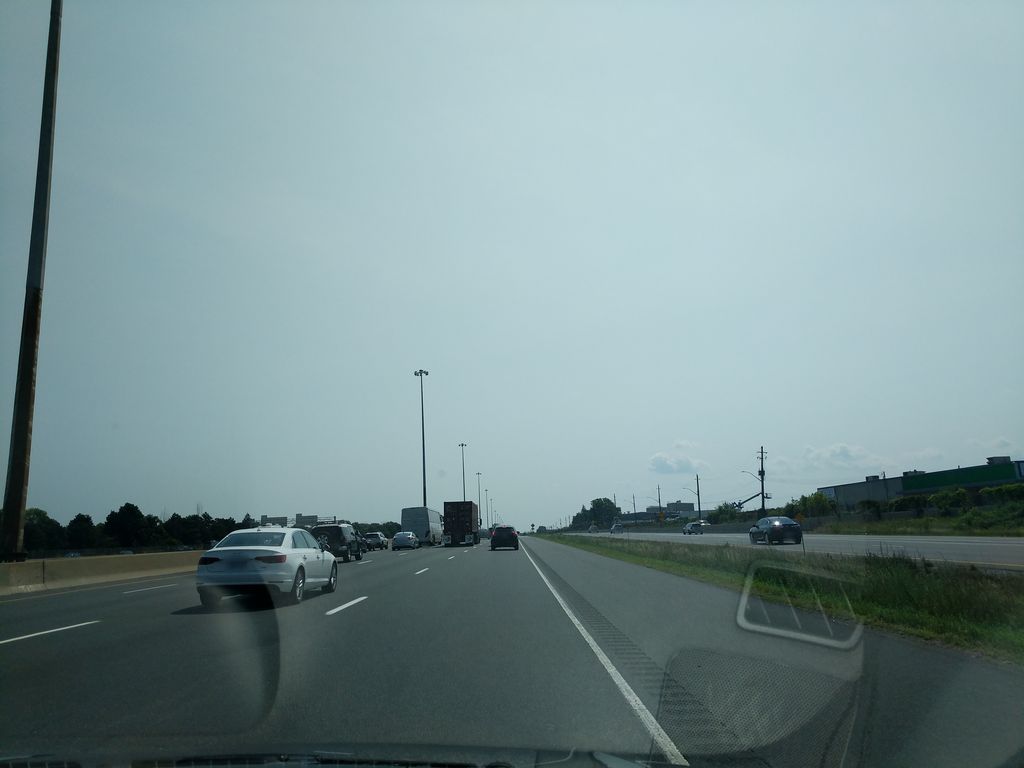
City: hamilton